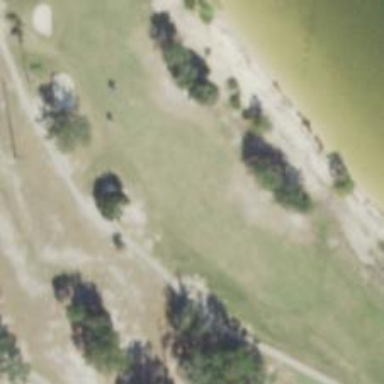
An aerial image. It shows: Golf hole.